A scalogram of one vibration snapshot from a rotating bearing is shown, computed with a continuous wavelet transform. Determine the bearing's health state. Answer with exactly one of: normal, inner_race, outer_race, ball.
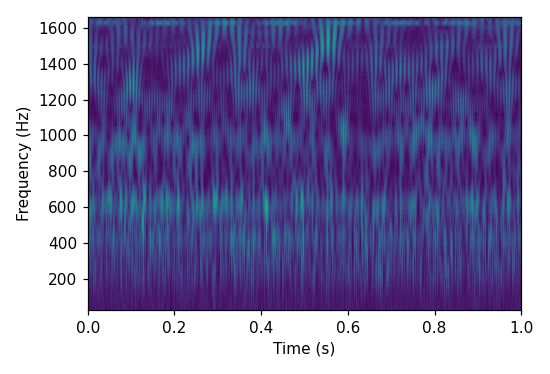
Answer: outer_race